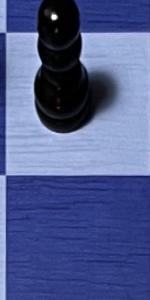
Label: Empty